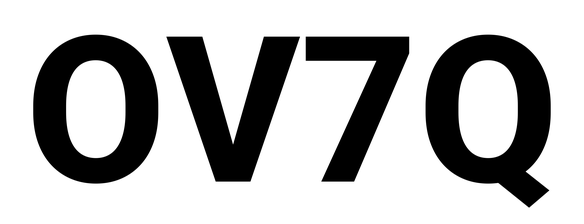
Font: Roboto_ExtraBold